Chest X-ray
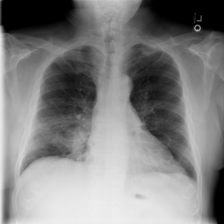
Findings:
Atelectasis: negative
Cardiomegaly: negative
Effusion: negative
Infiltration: negative
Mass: negative
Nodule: negative
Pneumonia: negative
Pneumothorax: negative
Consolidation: negative
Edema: negative
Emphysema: negative
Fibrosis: negative
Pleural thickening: negative
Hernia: negative